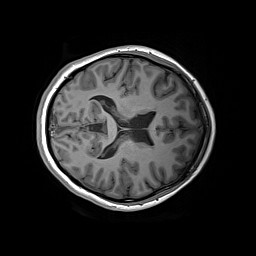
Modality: T1w
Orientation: axial
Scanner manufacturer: siemens
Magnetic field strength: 3 T
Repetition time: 2.2 s
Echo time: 0.00244 s